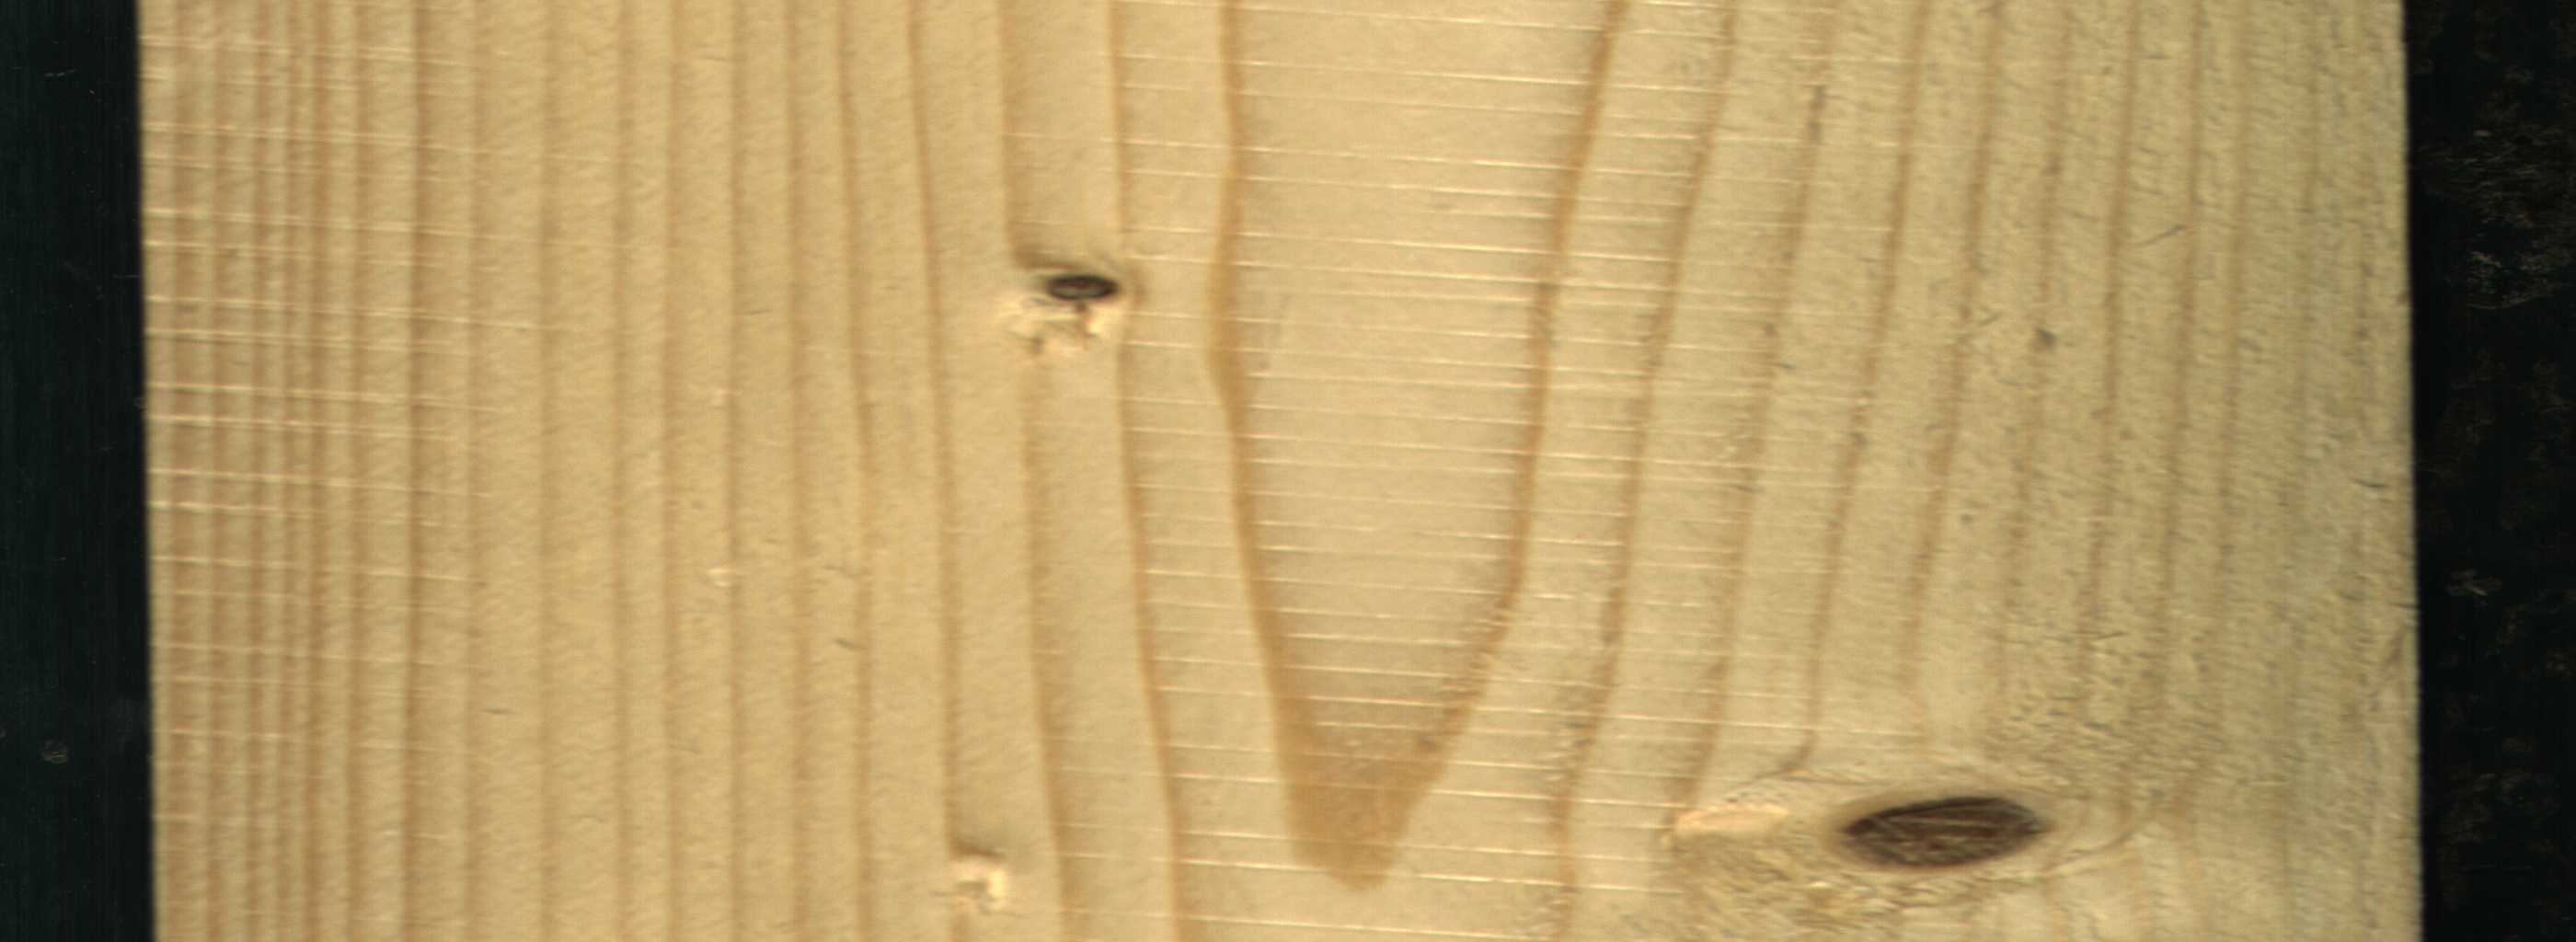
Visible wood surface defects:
Dead_Knot
Dead_Knot